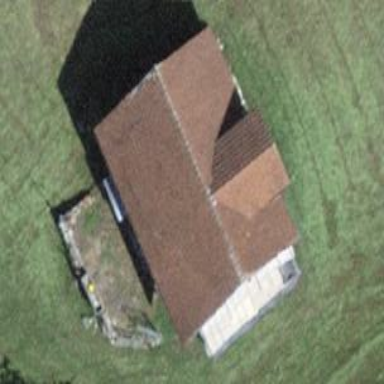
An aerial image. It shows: Simple house.